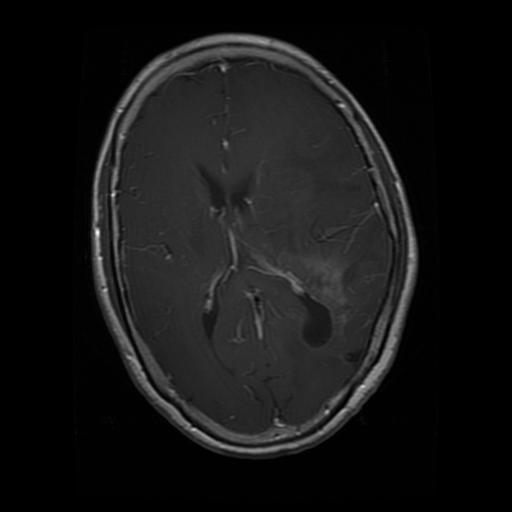
Label: glioma